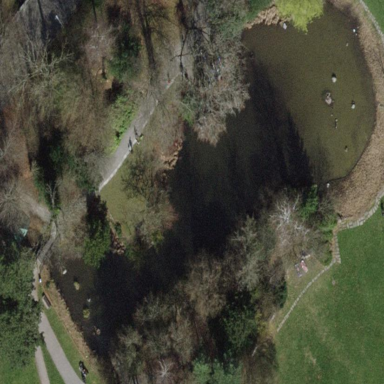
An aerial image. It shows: Peaceful pond surrounded by nature.